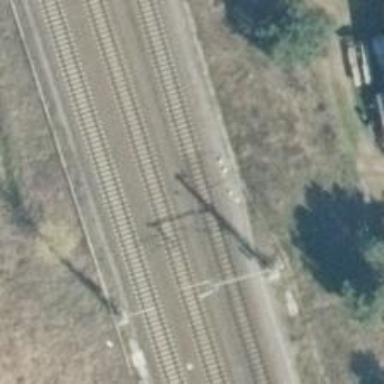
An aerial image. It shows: Railway with electrified contact lines.